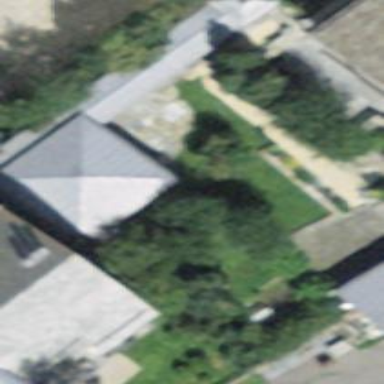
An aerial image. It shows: Pavilion building.